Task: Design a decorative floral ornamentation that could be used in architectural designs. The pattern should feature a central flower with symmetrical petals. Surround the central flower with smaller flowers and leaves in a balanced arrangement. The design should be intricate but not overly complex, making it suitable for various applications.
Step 1141:
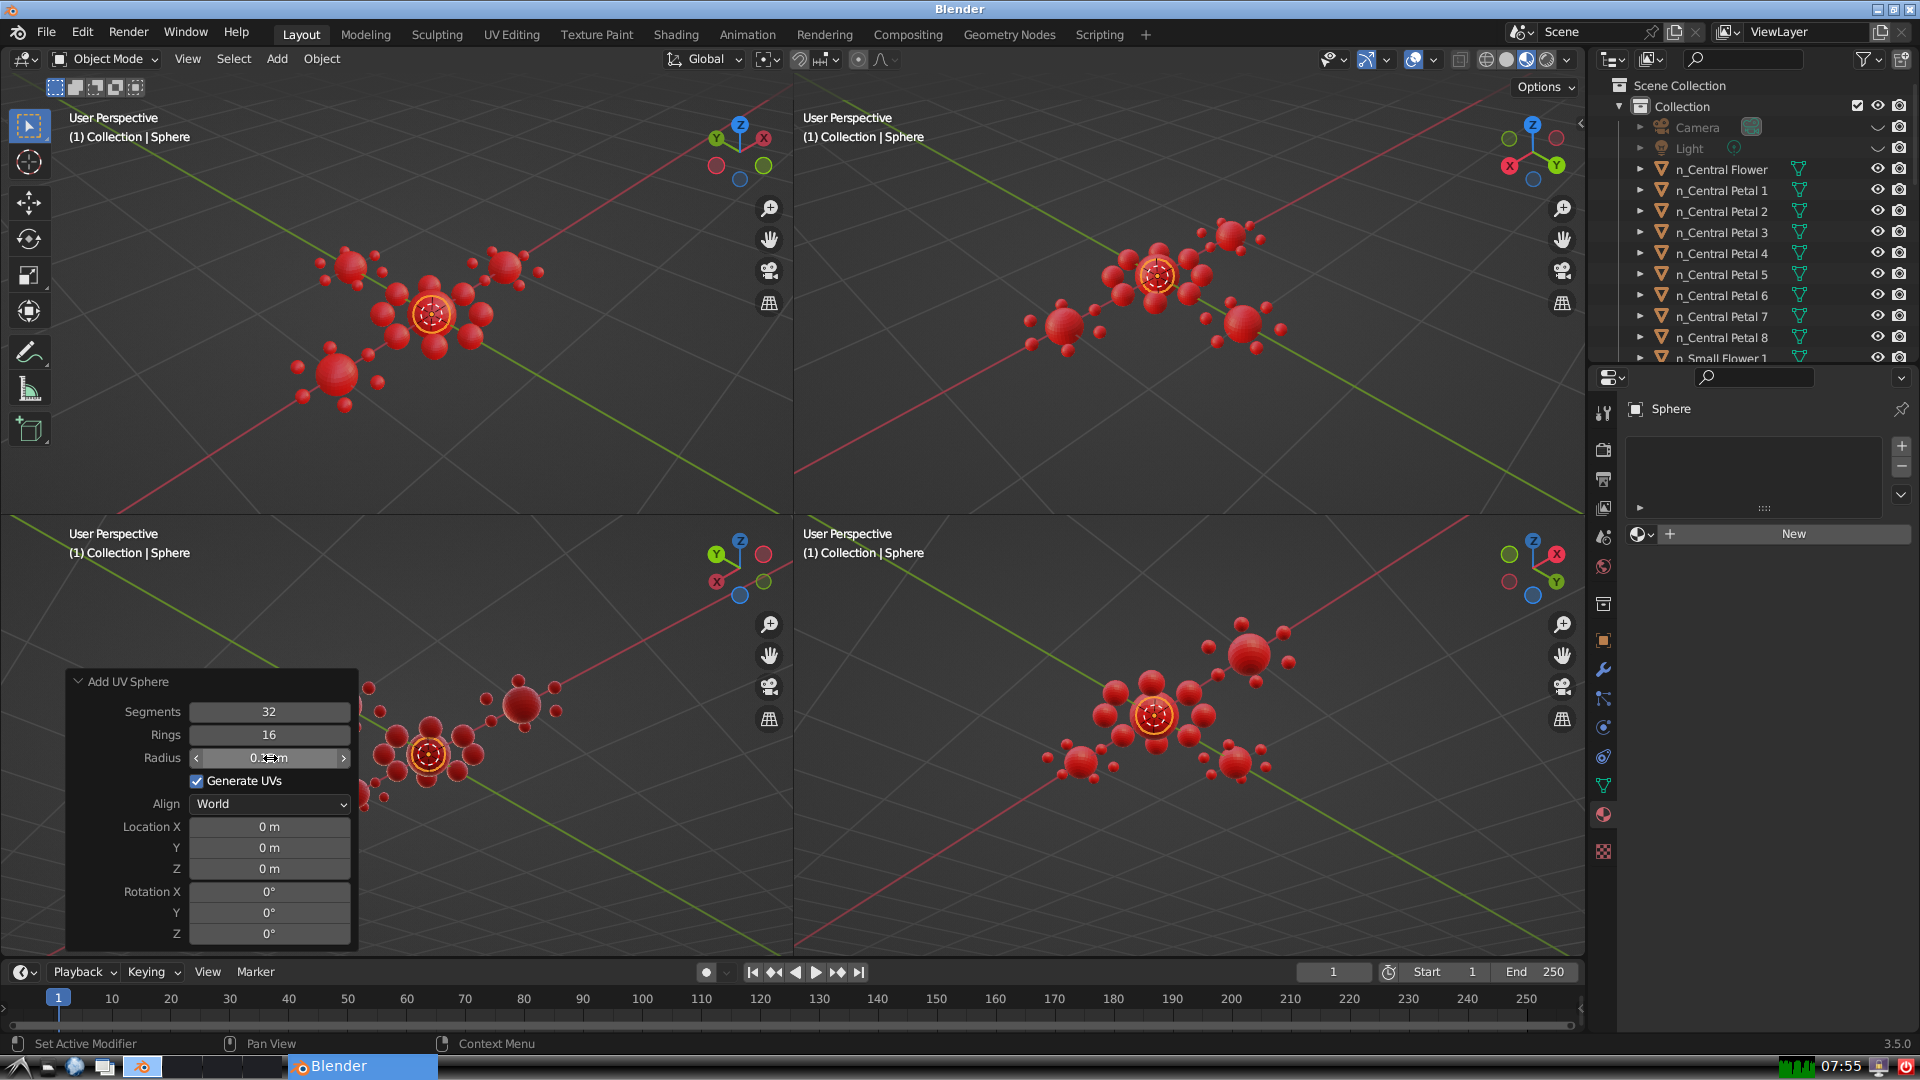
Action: {"mouse_move": [960, 540]}